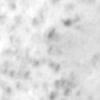
Label: no_change